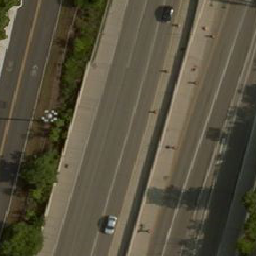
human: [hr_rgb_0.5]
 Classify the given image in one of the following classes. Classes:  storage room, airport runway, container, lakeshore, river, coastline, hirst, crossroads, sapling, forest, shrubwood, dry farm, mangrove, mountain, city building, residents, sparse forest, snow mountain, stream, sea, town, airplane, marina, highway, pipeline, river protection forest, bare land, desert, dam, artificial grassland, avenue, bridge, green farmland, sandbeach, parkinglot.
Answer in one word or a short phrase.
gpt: highway